Interaction volume radius: 5 \u00c5
Interaction volume height: 15 \u00c5
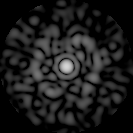
Disorder parameter: 0.8514